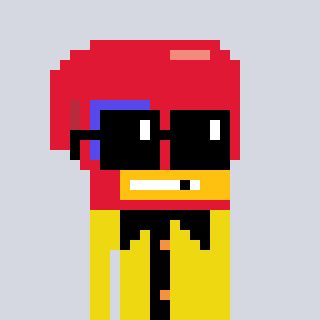
a pixel art character with square black sunglasses, a boxing glove-shaped head and a yellow-colored body on a cool background